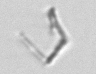
Label: Nanoneis